Question: I have a simple problem, yet I can't figure it out by myself.
In short: there are an of elements which I have to position in the page, max. 4 elements per row, yet still centered. This image gives you a hint (I've set it up for the sake of example):

Detailed: On the image above I covered the different scenarios. So for example if there would be 5 elements total, the first and the last row should be used (4 + 1 circles). If there would be 10 items, then two times the first row and once the third (4 + 4 + 2 circles)... You get the idea. The elements (images and names are different in real-life) are retrieved from a database table in a specific order.
From a mathematical point of view, there is a pattern I think, thus it could be solved from a function in php. Since I am using Zurb Foundation 5 for the front-end, which I'm new at, one might expect that there is an easy solution using... the block grid maybe?! Here is the code for the first row (4 circles):
'''
<div class="row" id="circle4">
<div class="small-3 large-2 large-offset-2 columns text-center">
<div class="grow pic"><img src="http://lorempixel.com/400/400" /></div><h2 class="round_h2">electrocasnice</h2>
</div>
<div class="small-3 large-2 columns text-center">
<div class="grow pic"><img src="http://lorempixel.com/400/400" /></div><h2 class="round_h2">cosmetice</h2>
</div>
<div class="small-3 large-2 columns text-center">
<div class="grow pic"><img src="http://lorempixel.com/400/400" /></div><h2 class="round_h2">mobilier</h2>
</div>
<div class="small-3 large-2 columns text-center">
<div class="grow pic"><img src="http://lorempixel.com/400/400" /></div><h2 class="round_h2">parfumuri</h2>
</div>
<div class="small-3 large-2 columns text-center"></div>
</div>
'''
The other cases (3/2/1 circles per row) are basically the same, slightly changing the offset. I've could also float the elements, giving a fixed width to the parent, but that's not possible, since it's a responsive design.
Anyway, how can I achieve this, from either 'PHP' or 'Foundation'?
Thanks in advance.
: Here is the fiddle with the example, so you can understand better
<URL>
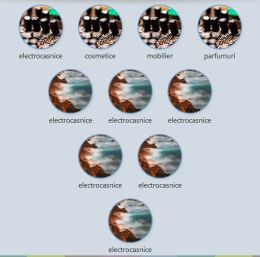
Answer: Give width & text-align to your '.row' div
'''
.row{
display:block;
max-width:1000px;
text-align:center;
margin:0 auto;
}
'''
Then make your circles inline block elements
'''
.small-3{
display:inline-block;
width:200px;
margin:0 25px 25px;
}
'''
Width of .row div should be equal to resulting width of 4 cirlce. In above example it is 1000 since (200 + 25 + 25)*4 = 1000. Use your width here.